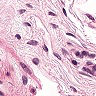
Metastatic tissue present: no